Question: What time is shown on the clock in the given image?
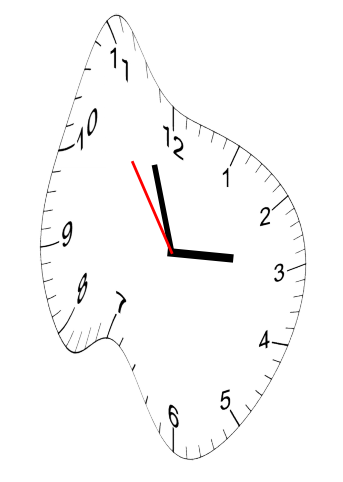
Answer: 02:56:54